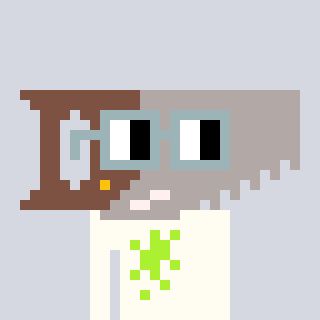
a pixel art character with square dark gray glasses, a saw-shaped head and a grayscale-colored body on a cool background